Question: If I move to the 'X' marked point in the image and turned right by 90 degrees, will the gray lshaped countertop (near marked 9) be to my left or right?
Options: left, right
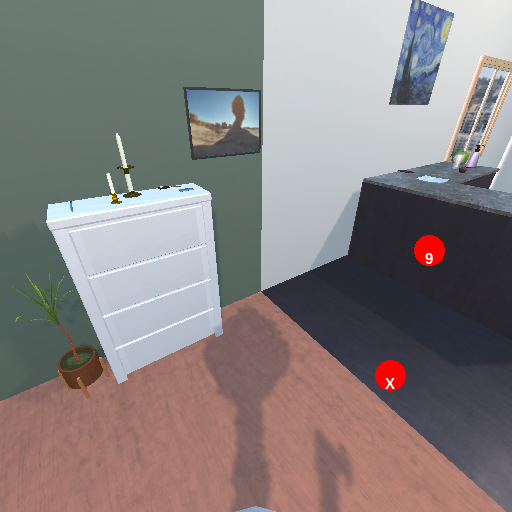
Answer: left